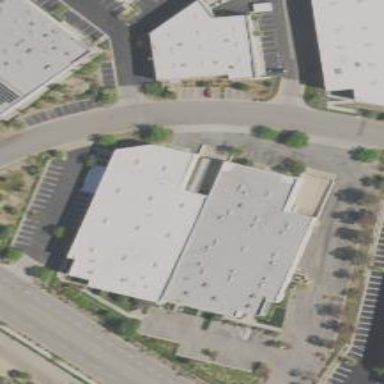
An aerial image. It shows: Warehouse building.